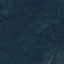
Label: Forest